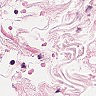
Metastatic tissue present: no